Question: I have a problem to submit my form to a specific method in my Controller.
When the user click on my submit button, the 'Index' action is triggered, ignoring my 'ValidateLogin' action that was specified at my 'BeginForm'
What's the problem with my Form ?
'''
@model Login.Models.Autenticacao
@{
Layout = null;
}
<!DOCTYPE html>
<html>
<head>
<meta name="viewport" content="width=device-width" />
<title>Index</title>
<link href="~/Content/bootstrap.css" rel="stylesheet" />
<link href="~/Content/endless.css" rel="stylesheet" />
<script src="~/Scripts/jquery-1.8.2.js"></script>
</head>
<body>
<div id="formAutenticacao">
<div class="pace pace-inactive">
<div data-progress="99" data-progress-text="100%" style="width: 100%;" class="pace-progress">
<div class="pace-progress-inner"></div>
</div>
<div class="pace-activity"></div>
</div>
<div class="login-wrapper">
<div class="text-center">
<h2 class="fadeInUp animation-delay8" style="font-weight: bold">
<img src="~/Images/Horizonta_com_S.png" />
</h2>
</div>
<div class="login-widget animation-delay1">
<div class="panel panel-default">
<div class="panel-body">
@using (Html.BeginForm("ValidateLogin", "Login", FormMethod.Post))
{
<div class="form-group">
<label>User</label>
@Html.TextBoxFor(m => m.UserName, new {placeholder = "Type user name", Class = "form-control input-sm bounceIn animation-delay2"})
</div>
<div class="form-group">
<label>Password</label>
@Html.PasswordFor(m => m.Password, new {placeholder = "Type the password", Class = "form-control input-sm bounceIn animation-delay4"})
</div>
<div class="seperator"></div>
<hr>
<input type="submit" value="Go!" />
}
</div>
</div>
</div>
</div>
</div>
<iframe id="iframePrincipal" height="0" width="100%" frameborder="0"></iframe>
</body>
</html>
'''
'''
public ActionResult Index()
{
return View();
}
[HttpPost]
public ActionResult ValidateLogin(Autenticacao form)
{
return View();
}
'''
'''
public static void RegisterRoutes(RouteCollection routes)
{
routes.IgnoreRoute("{resource}.axd/{*pathInfo}");
routes.MapRoute(
name: "Default",
url: "{controller}/{action}/{id}",
defaults: new { controller = "Login", action = "Index", id = UrlParameter.Optional }
);
}
'''
'''
public class Autenticacao
{
[Required]
public virtual string UserName { get; set; }
[Required]
public virtual string Password { get; set; }
}
'''
FYI: I translated the name of my 'Action' to a better understand in this question.

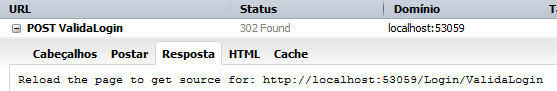
Answer: Found my error.
In Web.config I comment the following line
'<authorization> <deny users="?" /> </authorization>'